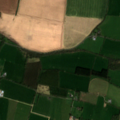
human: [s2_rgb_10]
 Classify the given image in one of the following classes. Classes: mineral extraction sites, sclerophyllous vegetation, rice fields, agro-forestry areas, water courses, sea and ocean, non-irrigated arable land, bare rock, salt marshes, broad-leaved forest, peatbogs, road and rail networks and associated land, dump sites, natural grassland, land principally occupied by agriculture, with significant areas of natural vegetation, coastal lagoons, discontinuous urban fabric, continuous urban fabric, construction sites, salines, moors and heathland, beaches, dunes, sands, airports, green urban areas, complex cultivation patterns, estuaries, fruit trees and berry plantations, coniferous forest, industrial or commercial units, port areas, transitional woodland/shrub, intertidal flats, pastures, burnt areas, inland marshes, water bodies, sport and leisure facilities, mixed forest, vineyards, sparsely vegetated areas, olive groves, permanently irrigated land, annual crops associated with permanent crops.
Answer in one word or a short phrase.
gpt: non-irrigated arable land, pastures